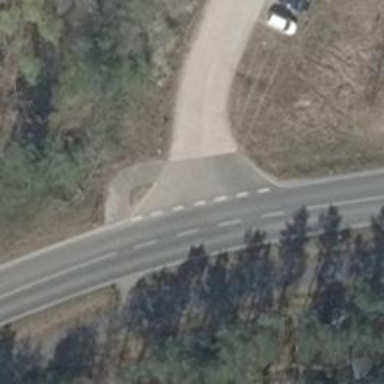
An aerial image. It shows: Concrete service road